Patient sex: F
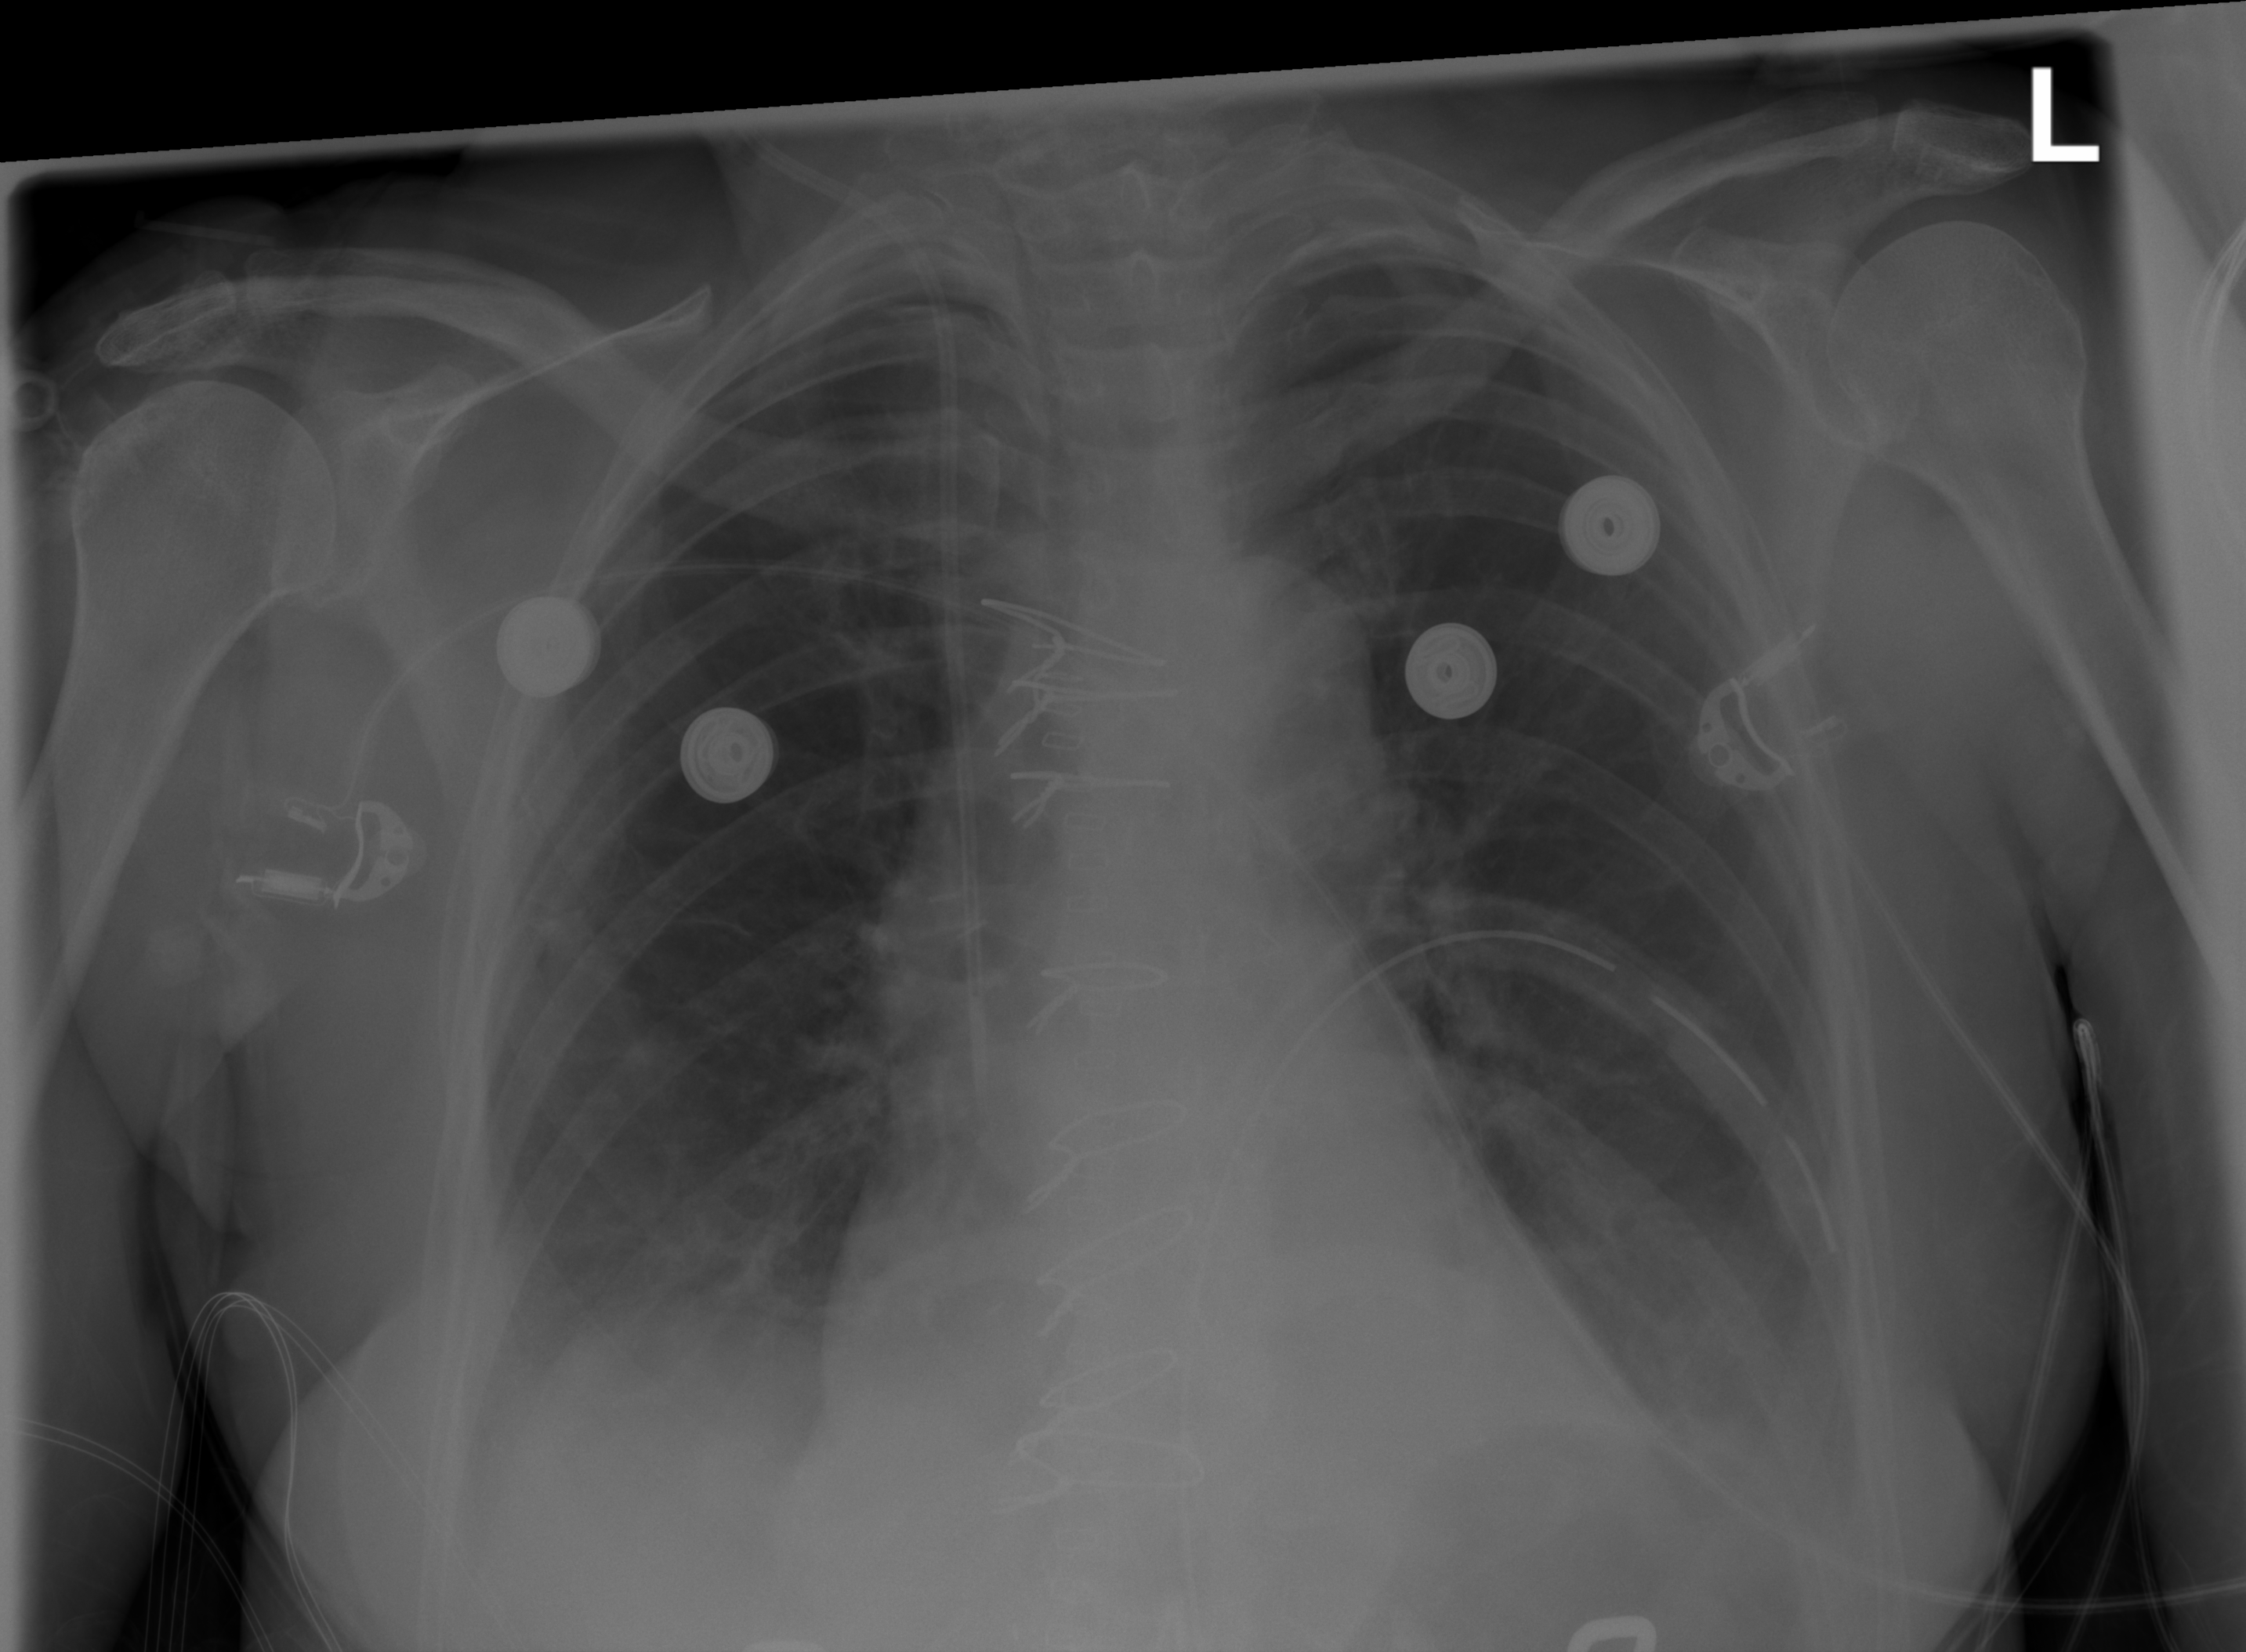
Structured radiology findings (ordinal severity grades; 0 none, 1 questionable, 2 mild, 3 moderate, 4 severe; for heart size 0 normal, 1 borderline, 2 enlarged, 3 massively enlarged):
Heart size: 2
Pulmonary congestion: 1
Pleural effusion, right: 2
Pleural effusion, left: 2
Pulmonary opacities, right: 0
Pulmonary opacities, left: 0
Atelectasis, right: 2
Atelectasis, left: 2